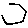
Label: hexagon